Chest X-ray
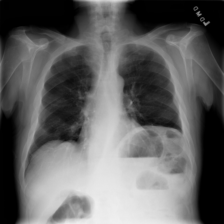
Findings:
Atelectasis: negative
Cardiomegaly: negative
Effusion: negative
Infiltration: negative
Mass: negative
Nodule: negative
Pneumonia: negative
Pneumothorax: negative
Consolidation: negative
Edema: negative
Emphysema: negative
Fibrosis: negative
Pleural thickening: negative
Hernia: negative